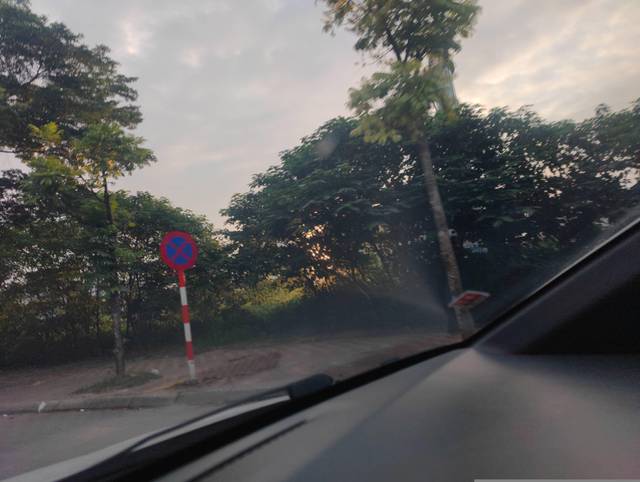
Region: Vietnam
Coordinates: 21.025, 105.779